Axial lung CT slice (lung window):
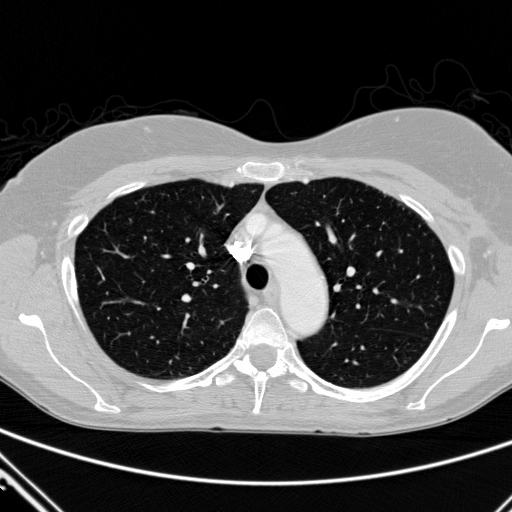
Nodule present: no